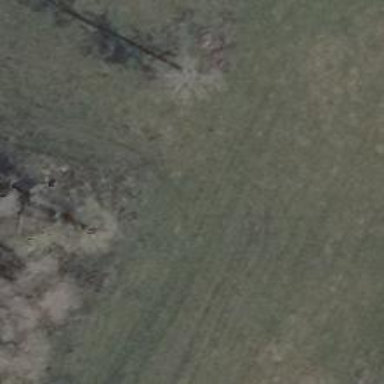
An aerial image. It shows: Row of trees in natural setting.